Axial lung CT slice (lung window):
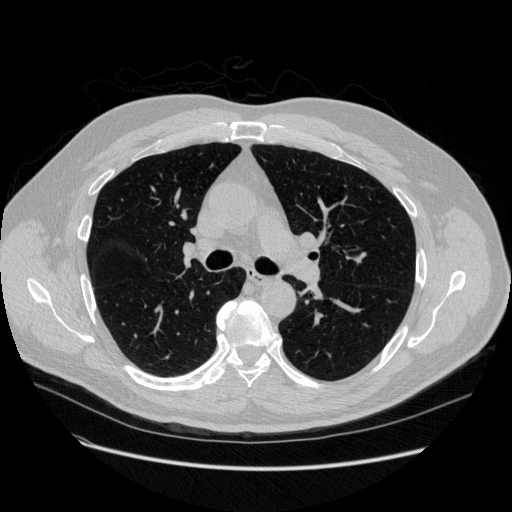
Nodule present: no